Question: I have a ASP.Net website that has a App-GlobalResources structure as follows:

I'm using this file to retrieve the required localized strings in my markup as follows:
'''
<%@ Page Title='<%$ Resources:ResourceStaticStuff, HelpIntroductionTitle %>' Language="C#" MasterPageFile="~/App_Resources/PlainDefault.master"
AutoEventWireup="true" CodeBehind="Introduction.aspx.cs" Inherits="Software.PasswordReset.Registration.Web.Help.Introduction" %>
<asp:Content ID="ContentWelcome" ContentPlaceHolderID="BodyContentPlaceholder" runat="server">
<h1 class="title-regular clearfix">
<asp:Literal ID="LiteralHeader" runat="server" Text='<%$ Resources:ResourceStaticStuff, HelpIntroductionTitle %>' />
</h1>
<asp:Literal ID="LiteralHelp" runat="server" Text='<%$ Resources:ResourceStaticStuff, HelpIntroductionLiteralHelpText %>' />
<br />
<br />
</asp:Content>
'''
I'm always getting the default English text even after changing the culture + ui culture. I'm changing the culture at runtime as follows:
'''
protected void Page_Load(object sender, EventArgs e)
{
try
{
if (!Page.IsPostBack)
{
SiteLogger.NLogger.Info("Loading Languages and Directories");
if (!LoadLanguages() || !LoadDirectories())
{
SiteLogger.NLogger.Info("Loading Languages or Directories failed!");
return;
}
SiteLogger.NLogger.Info("Completed : PublicLogOn.PageLoad");
}
}
catch (Exception ex)
{
SiteLogger.NLogger.Error("Error in PublicLogOn.Page_Load", ex.Message);
}
}
private Boolean LoadLanguages()
{
Boolean methodResult;
try
{
SiteLogger.NLogger.Info("In Load Languages");
DDLLanguages.Items.Clear();
var fetchedLanguages = UserManagePage.GetOrganizationLanguages();
foreach (var oneFetchedLanguage in fetchedLanguages)
{
DDLLanguages.Items.Add(new ListItem(oneFetchedLanguage.LanguageSymbol, oneFetchedLanguage.LanguageSymbol));
}
if (fetchedLanguages.Count() == 1)
{
DDLLanguages.Enabled = false;
}
// The first place where the language is pushed in. Everything that follows afterwards will be translated
Session["UserLanguage"] = DDLLanguages.SelectedValue;
UpdateLanguage();
methodResult = true;
}
catch (Exception exp)
{
SiteLogger.NLogger.Error("Error in load languages : ", exp.ToString());
// Nlogger.LogError(exp);
labelMessage.Text = MessageFormatter.GetFormattedErrorMessage("Error retrieving organization languages.");
methodResult = false;
}
return methodResult;
}
private void UpdateLanguage(String languageCode="")
{
if (String.IsNullOrEmpty(languageCode))
{
languageCode = Session["UserLanguage"].ToString();
}
System.Threading.Thread.CurrentThread.CurrentCulture = CultureInfo.CreateSpecificCulture(languageCode);
System.Threading.Thread.CurrentThread.CurrentUICulture = new CultureInfo(languageCode);
var isRtl = System.Threading.Thread.CurrentThread.CurrentCulture.TextInfo.IsRightToLeft;
if (isRtl)
{
Master.BodyTag.Attributes["dir"] = "rtl";
}
else
{
Master.BodyTag.Attributes["dir"] = "ltr";
}
base.InitializeCulture();
}
protected void DDLLanguages_SelectedIndexChanged(object sender, EventArgs e)
{
Session["UserLanguage"] = DDLLanguages.SelectedValue;
UpdateLanguage();
}
'''
Thing of interest here is that the page becomes Right-To-Left or Left-To-Right good and proper but with English. So, it'd seem the *.ur-PK.resx are not being entertained.
Any ideas?
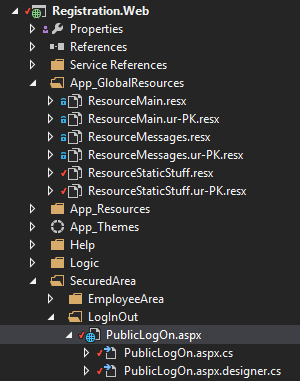
Answer: To set the culture and UI culture for an ASP.NET Web page programmatically 'override the InitializeCulture method for the page'.
'''
protected override void InitializeCulture()
{
if (Session["UserLanguage"] != null)
{
String selectedLanguage = Session["UserLanguage"].ToString();
UICulture = selectedLanguage ;
Culture = selectedLanguage ;
Thread.CurrentThread.CurrentCulture =
CultureInfo.CreateSpecificCulture(selectedLanguage);
Thread.CurrentThread.CurrentUICulture = new
CultureInfo(selectedLanguage);
}
base.InitializeCulture();
}
'''
source:-<URL>
To fix this, you could create a BasePage that all your specific pages inherit:
1. Create a new Class (not Webform), call it BasePage, or whatever you want.
2. Make it inherit System.Web.UI.Page.
3. Make all your other pages inherit the BasePage.
Here's an example:
'''
public class BasePage : System.Web.UI.Page
{
protected override void InitializeCulture()
{
//Do the logic you want for all pages that inherit the BasePage.
}
}
'''
And the specific pages should look something like this:
'''
public partial class _Default : BasePage //Instead of it System.Web.UI.Page
{
protected void Page_Load(object sender, EventArgs e)
{
//Your logic.
}
//Your logic.
}
'''